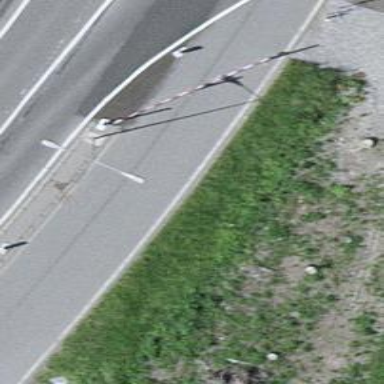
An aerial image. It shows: Asphalt trunk link highway that is part of motorroad.